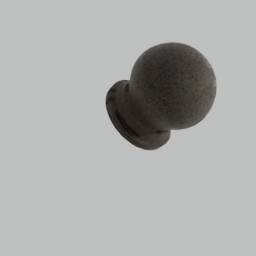
Label: architecture